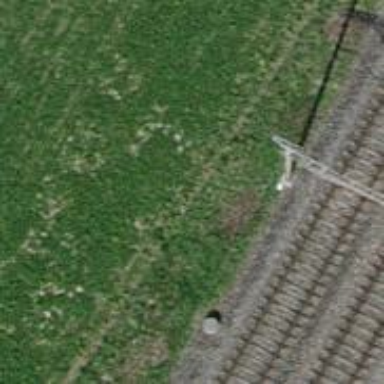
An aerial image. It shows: Power pole.